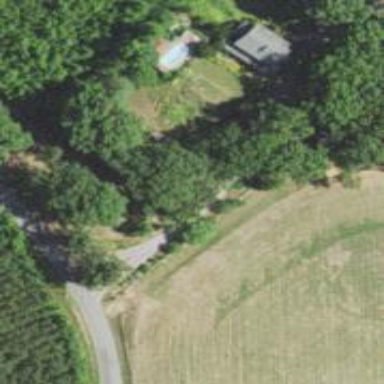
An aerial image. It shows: Driveway leading to service road.